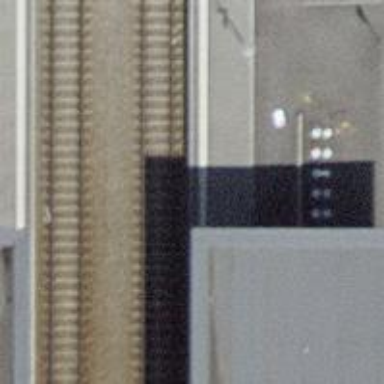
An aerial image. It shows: Public transport stop position.